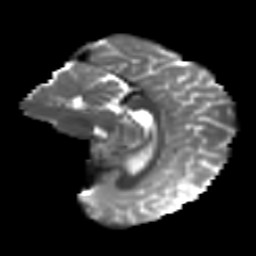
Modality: T2w
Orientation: sagittal
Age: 17
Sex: female
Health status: ill
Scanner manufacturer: ge
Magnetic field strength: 3 T
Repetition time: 6.752 s
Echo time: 0.079 s